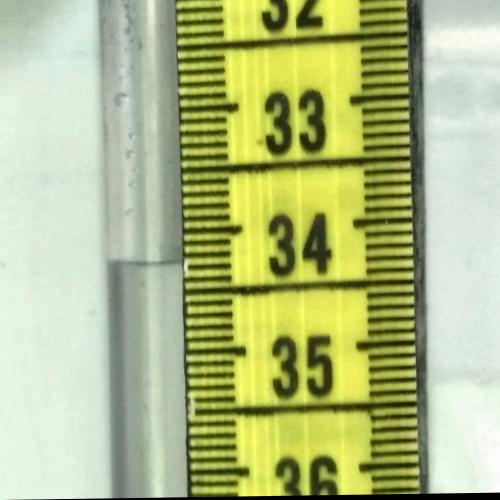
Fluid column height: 34.2 cm